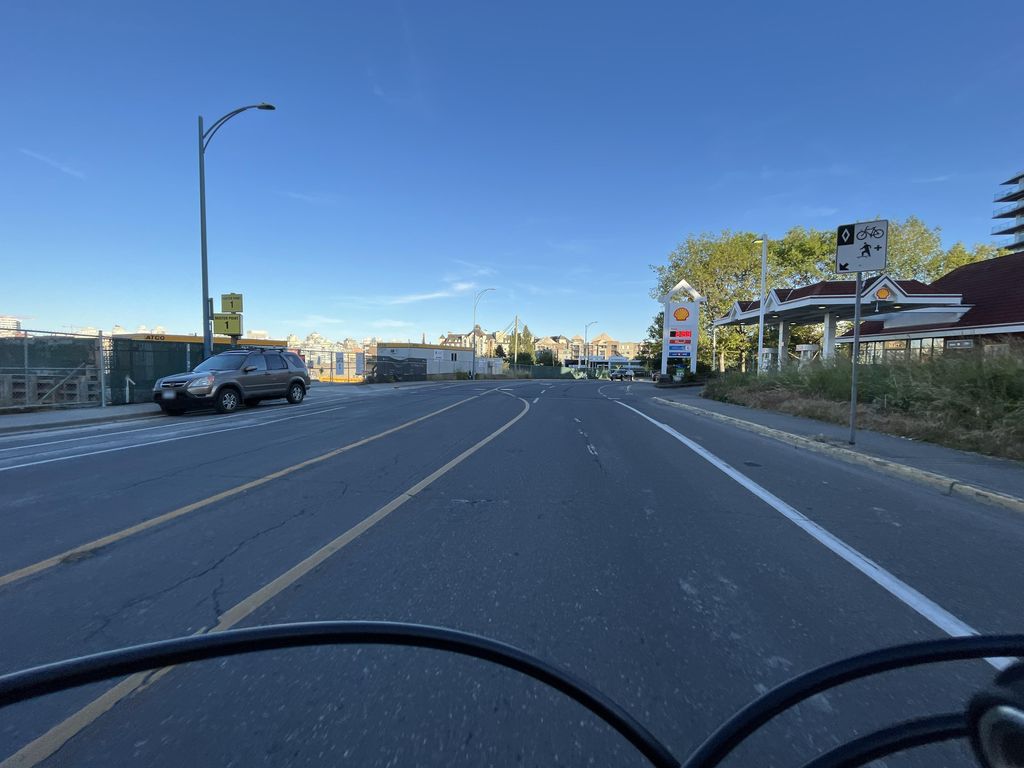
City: victoria